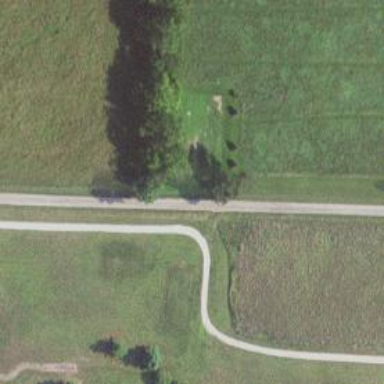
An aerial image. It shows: Path for both roads and golfers.